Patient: sex M, age 66
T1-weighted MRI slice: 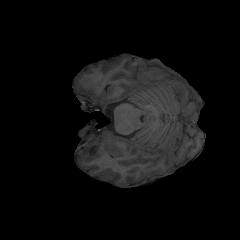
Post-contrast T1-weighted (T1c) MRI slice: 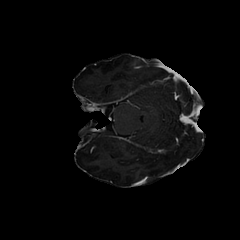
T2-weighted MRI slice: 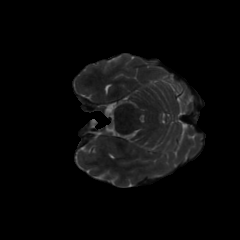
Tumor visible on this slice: no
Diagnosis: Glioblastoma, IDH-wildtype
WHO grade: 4